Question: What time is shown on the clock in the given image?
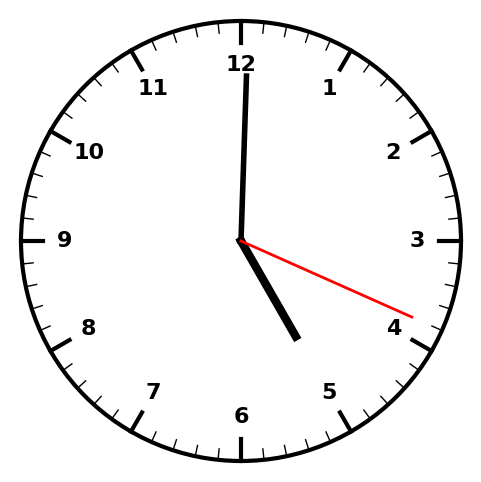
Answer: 05:00:19